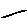
Label: line